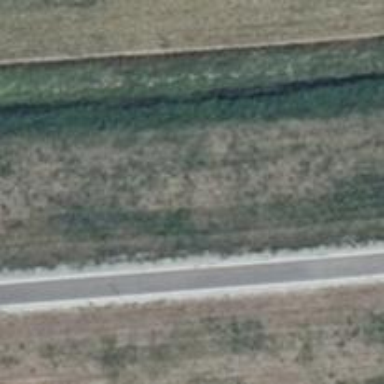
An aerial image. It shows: Grass track with grade5 track type.